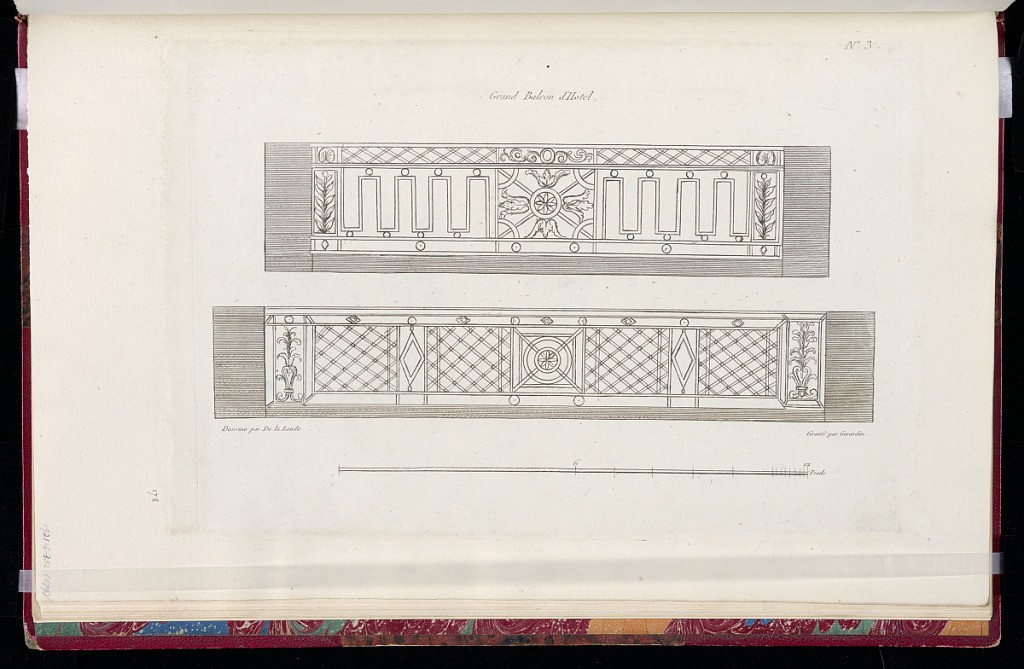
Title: Grand Balcon d'Hotel
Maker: Richard de Lalonde, French, active 1780–96
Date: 1780-1789
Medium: Etching on off-white laid paper
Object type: Print
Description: Designs for two long, low iron gates decorated with ornament motifs including rosettes, acanthus leaves, scrolls, bead, and lozenge. The plate is signed and numbered.